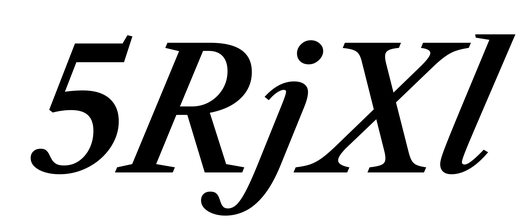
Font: LibreCaslonText-Italic_SemiBold_Italic